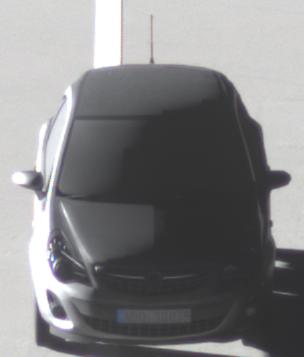
Make: Opel
Model: Corsa 1.2
Detailed model: Corsa (D)
Model produced from: 2011/01
Model produced until: 2014/08
Doors: 3
Color: gray
Road condition: dry road
Daytime: sunrise or sunset
Contrast: high contrast